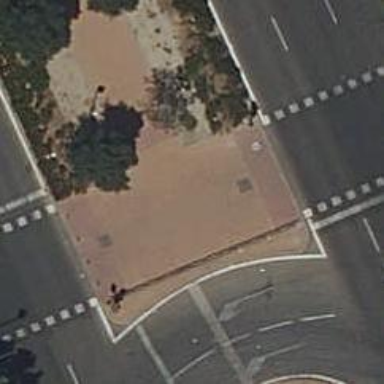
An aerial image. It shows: Pedestrian crossing with zebra markings on footway.